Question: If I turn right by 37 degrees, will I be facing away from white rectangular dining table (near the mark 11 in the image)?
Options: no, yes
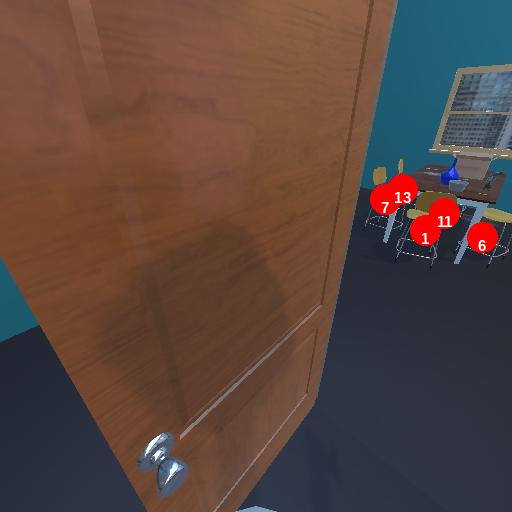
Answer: no